Interaction volume radius: 10 \u00c5
Interaction volume height: 30 \u00c5
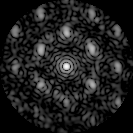
Disorder parameter: 0.4875